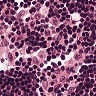
Metastatic tissue present: no